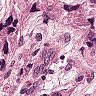
Metastatic tissue present: yes